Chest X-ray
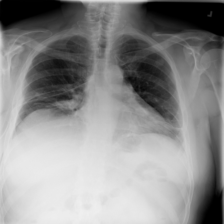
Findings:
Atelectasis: positive
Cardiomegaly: negative
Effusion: negative
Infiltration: negative
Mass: negative
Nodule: positive
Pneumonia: negative
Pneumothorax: negative
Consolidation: negative
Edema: negative
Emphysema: negative
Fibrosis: negative
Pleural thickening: negative
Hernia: negative